Question: Every time I start/stop/redeploy my Tomcat Server (or Glassfish) or something like that, eclipse ask if it should save that SQL Scrapbook file.
But I do not want to save it, because it contains only some "temporary" queries. So I press "No". But for the next server start it ask again and again.
So my question is: Is it possible to suppress this question for SQL Scrapbook files?

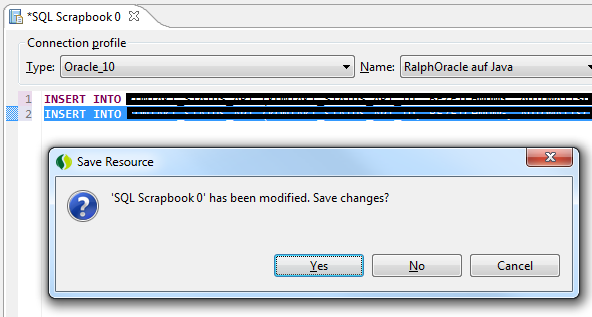
Answer: You might achieve some measure of what you want by enabling "autosave" in General->Workspace "Save automatically before build". By having the file saved you will not get prompted. However since this would affect all files you're currently working on; it's probably not what you want.
What you want may not be possible.